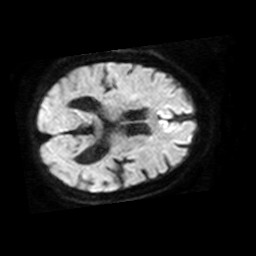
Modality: TRACE
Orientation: axial
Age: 61
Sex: female
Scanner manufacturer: philips
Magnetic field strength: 1.5 T
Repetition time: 4.439 s
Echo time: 0.07764 s